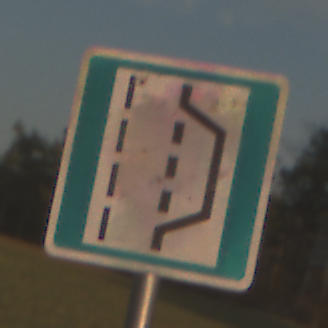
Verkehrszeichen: NothalteUndPannenbucht
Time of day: SunriseSunset
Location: Outdoor (Nature)
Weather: PartlyCloudy
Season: NotSpecified
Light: Natural